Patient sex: M
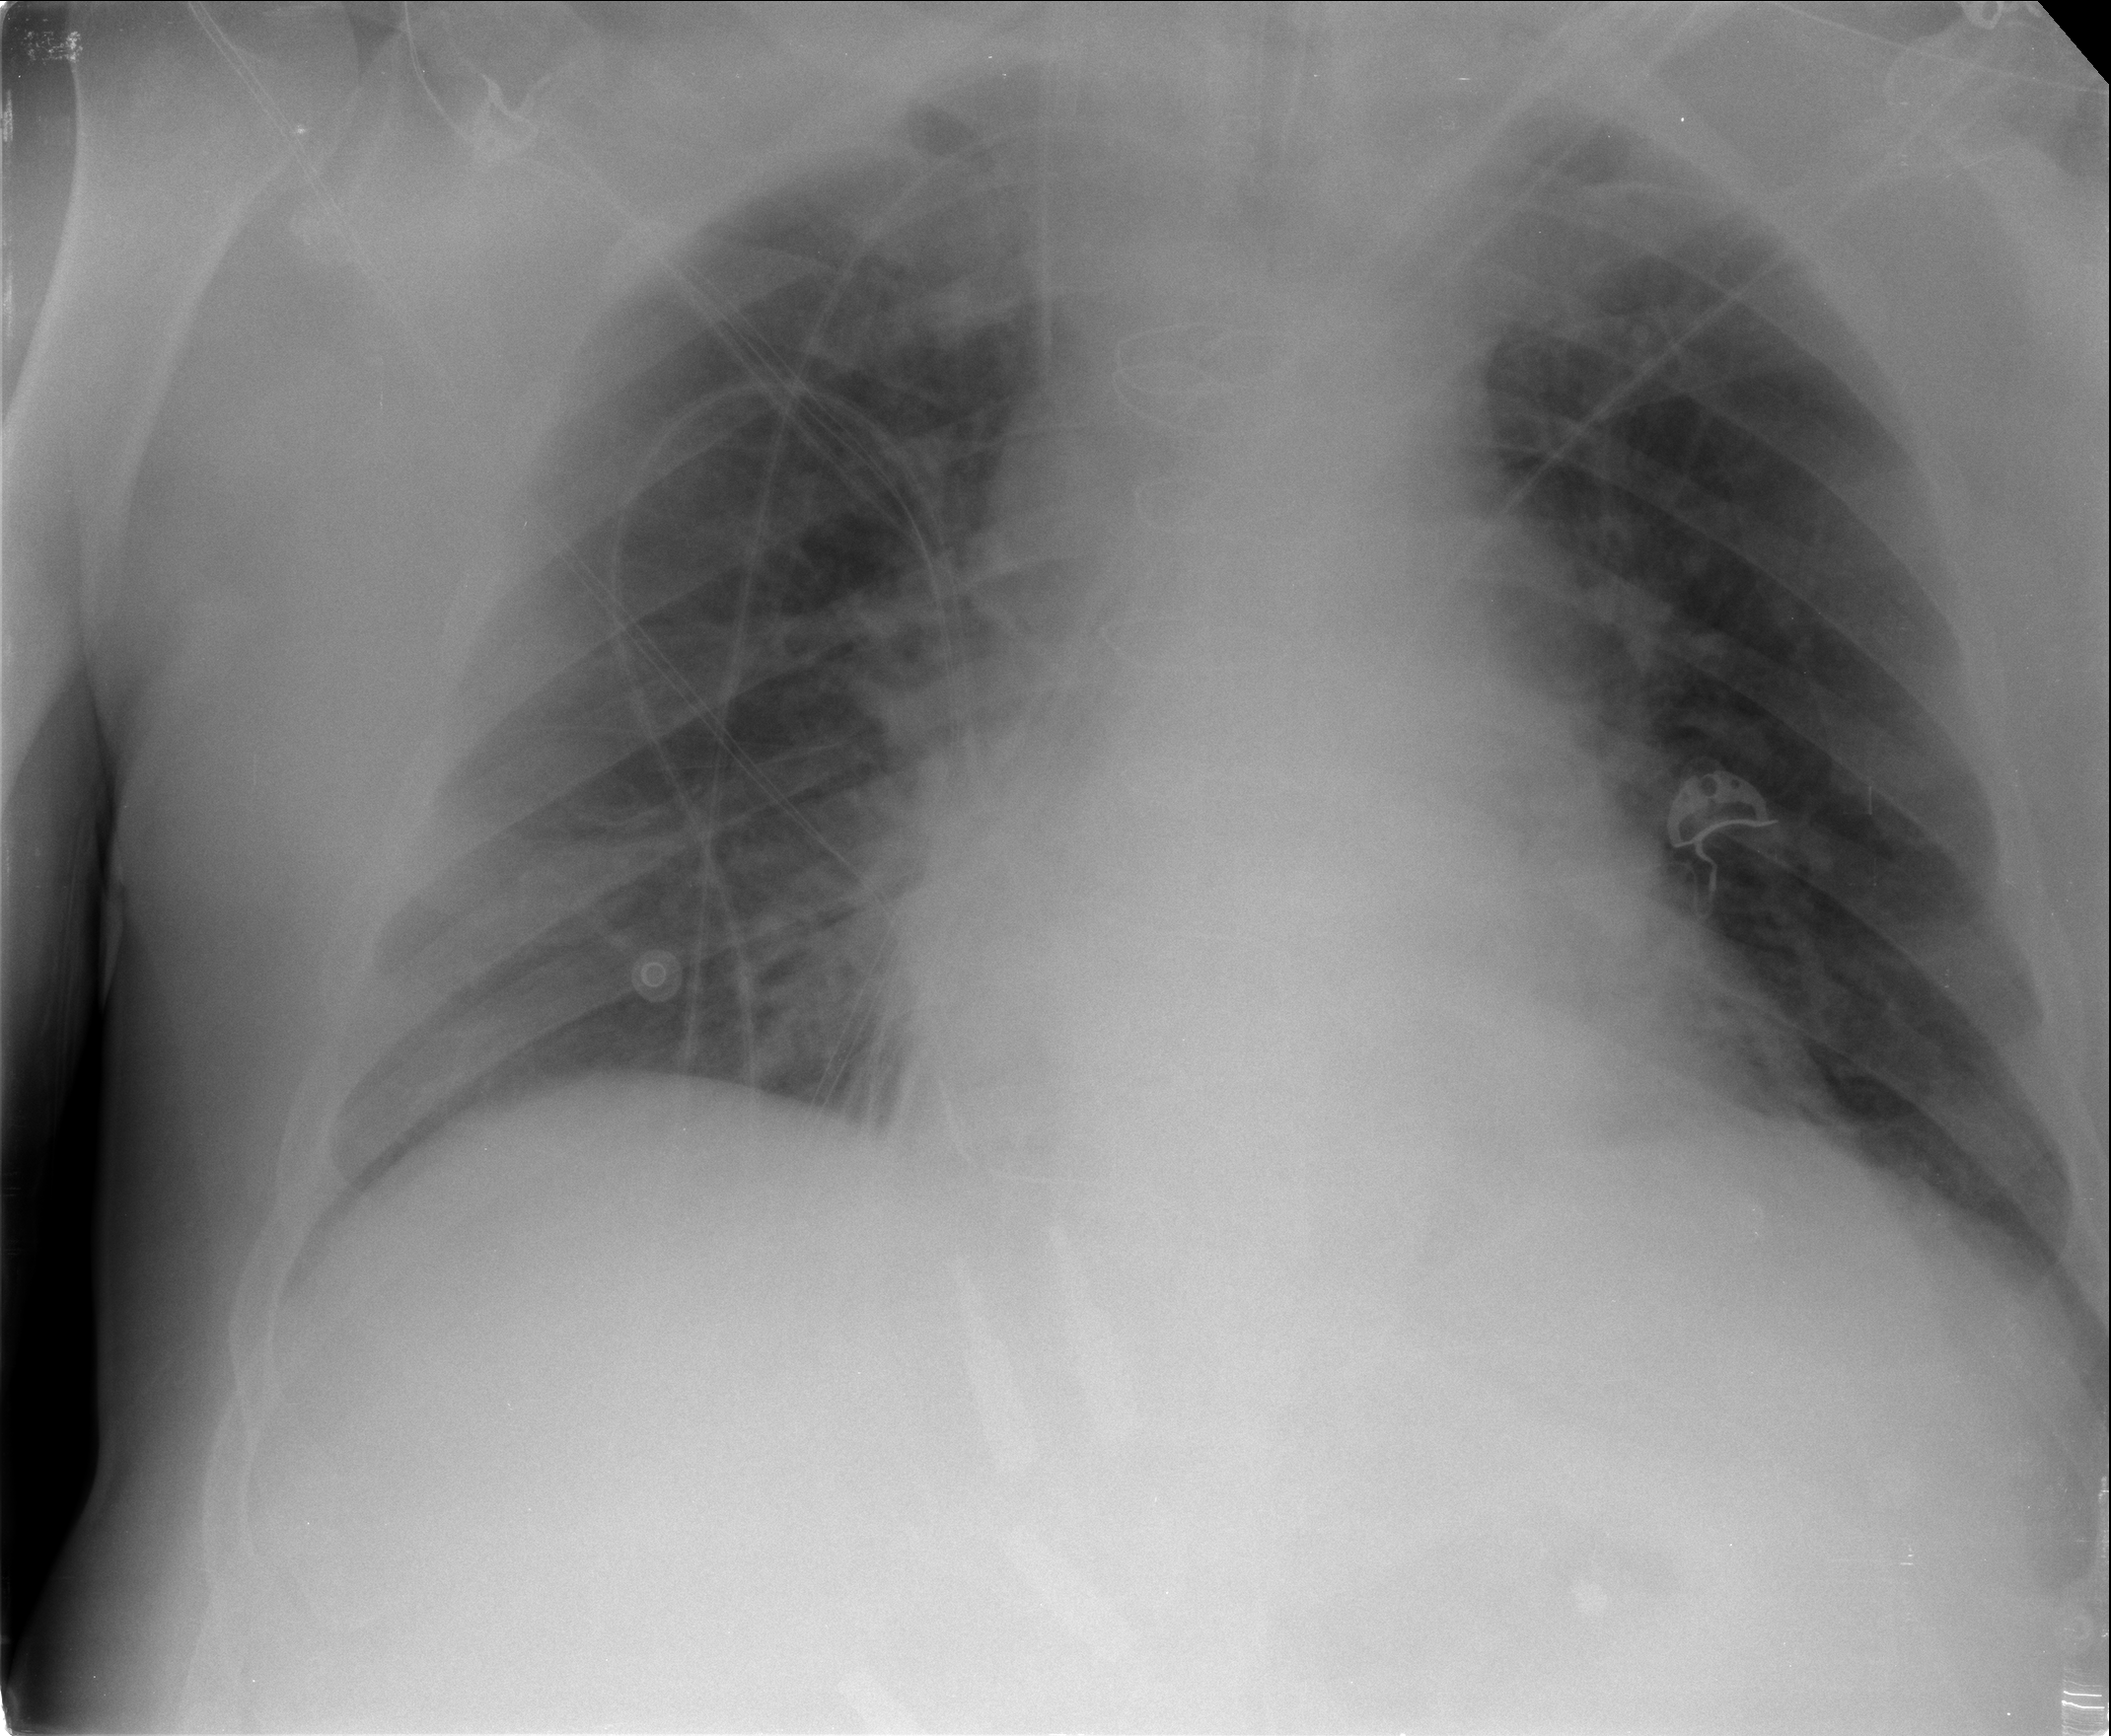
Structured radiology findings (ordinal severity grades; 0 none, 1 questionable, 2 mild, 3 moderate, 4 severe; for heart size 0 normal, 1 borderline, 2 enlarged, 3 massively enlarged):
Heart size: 0
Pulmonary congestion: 2
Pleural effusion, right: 0
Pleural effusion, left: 0
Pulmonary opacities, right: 0
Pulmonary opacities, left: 0
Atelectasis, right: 0
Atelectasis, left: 0